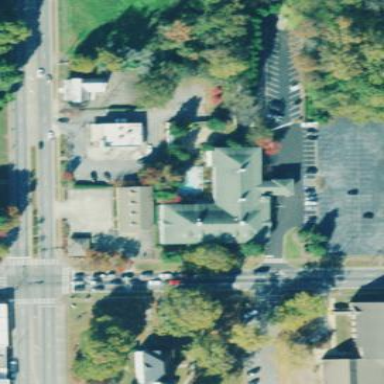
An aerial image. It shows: Hotel building.